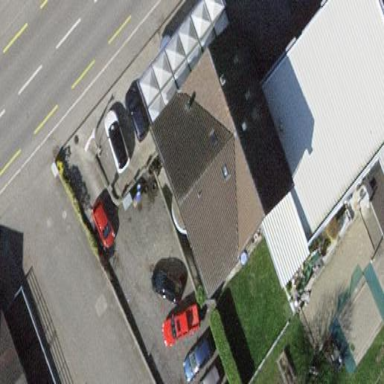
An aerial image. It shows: Garage building that serves as car shop.